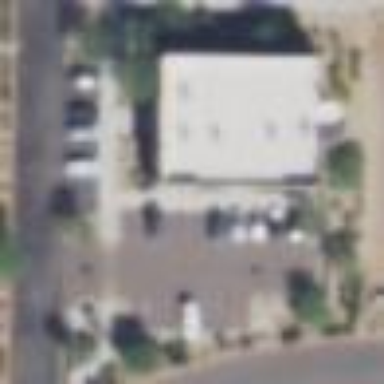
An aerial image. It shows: Healthcare clinic.